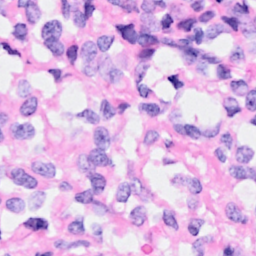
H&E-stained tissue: Breast